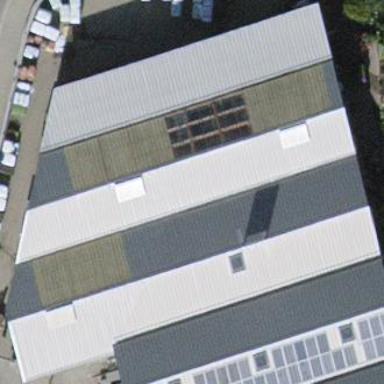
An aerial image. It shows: View of roof of building.